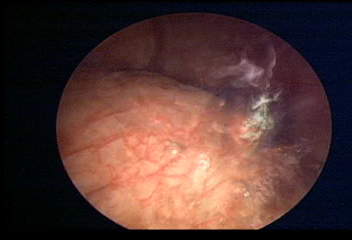
Modality: WLC
Class: Normal mucosa
Bladder cancer association: No